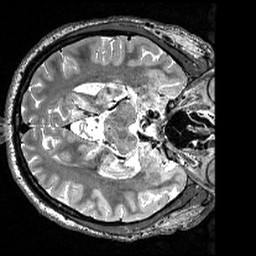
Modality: T2w
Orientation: axial
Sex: male
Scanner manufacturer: siemens
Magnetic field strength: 3 T
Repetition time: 3 s
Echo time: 0.418 s